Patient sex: M
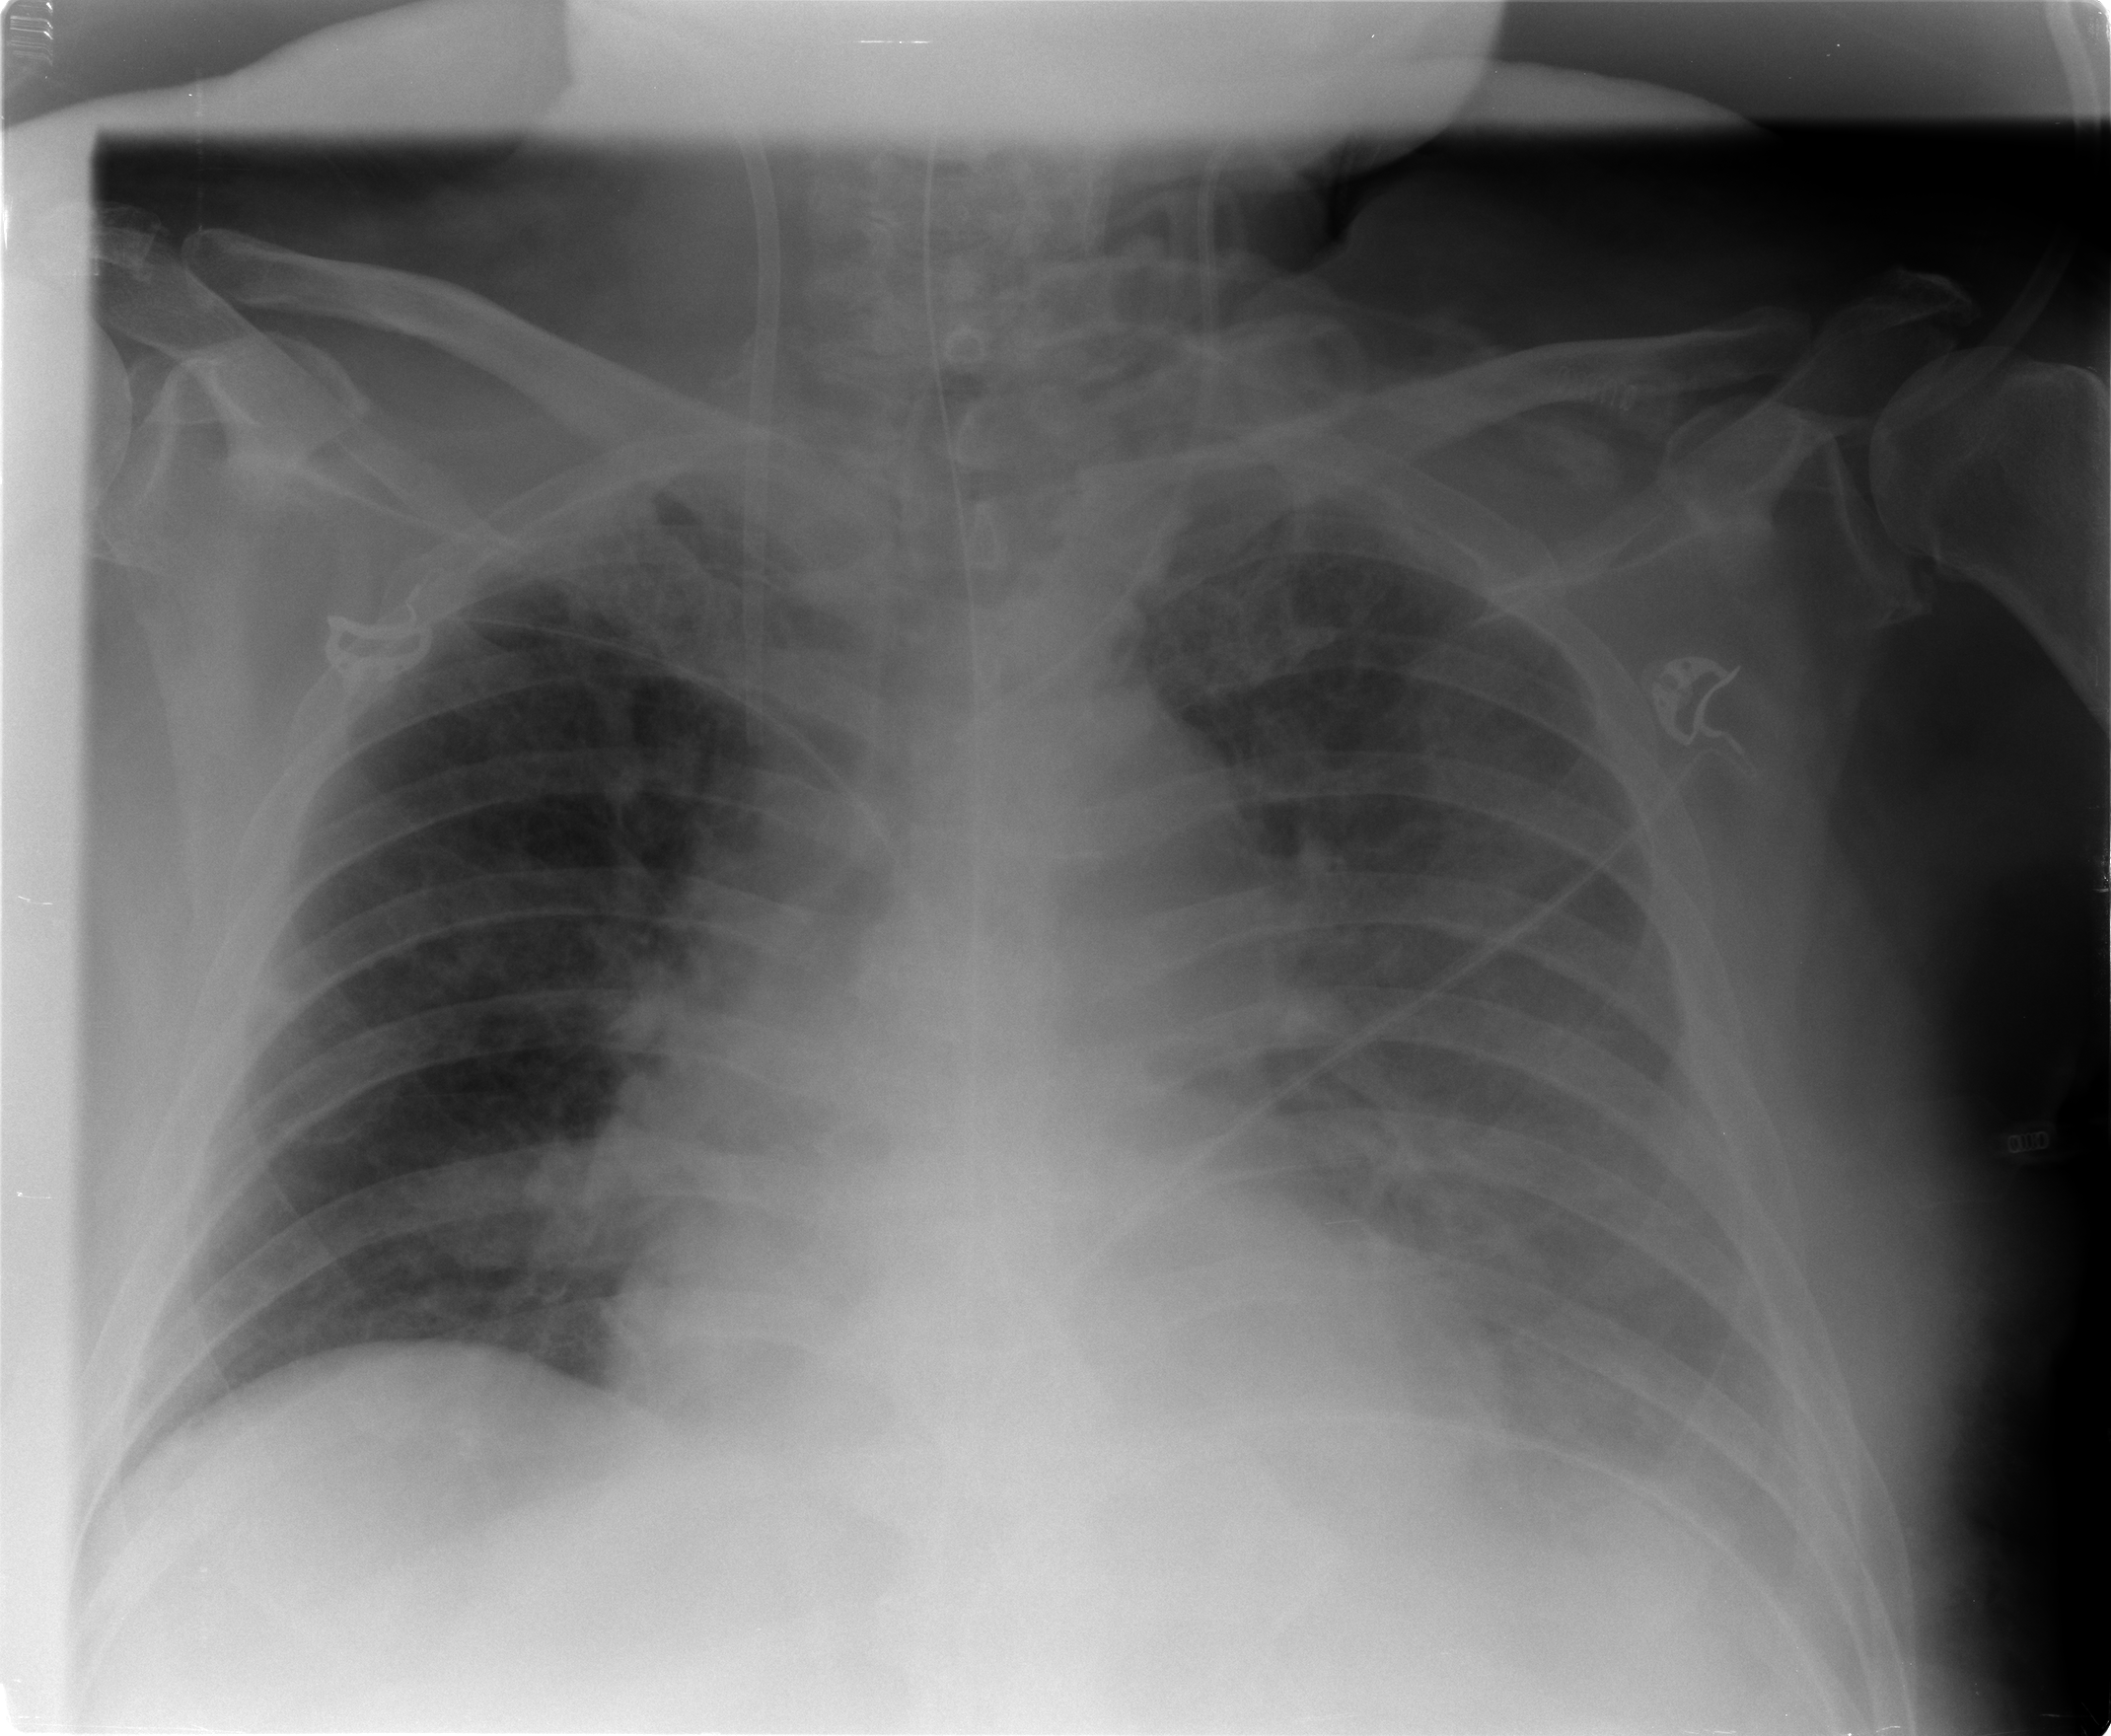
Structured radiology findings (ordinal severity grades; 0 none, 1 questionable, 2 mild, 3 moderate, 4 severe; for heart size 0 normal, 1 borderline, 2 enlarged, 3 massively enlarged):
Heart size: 2
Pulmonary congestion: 2
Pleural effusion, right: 0
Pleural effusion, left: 2
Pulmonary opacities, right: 0
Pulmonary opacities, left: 2
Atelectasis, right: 0
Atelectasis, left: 2